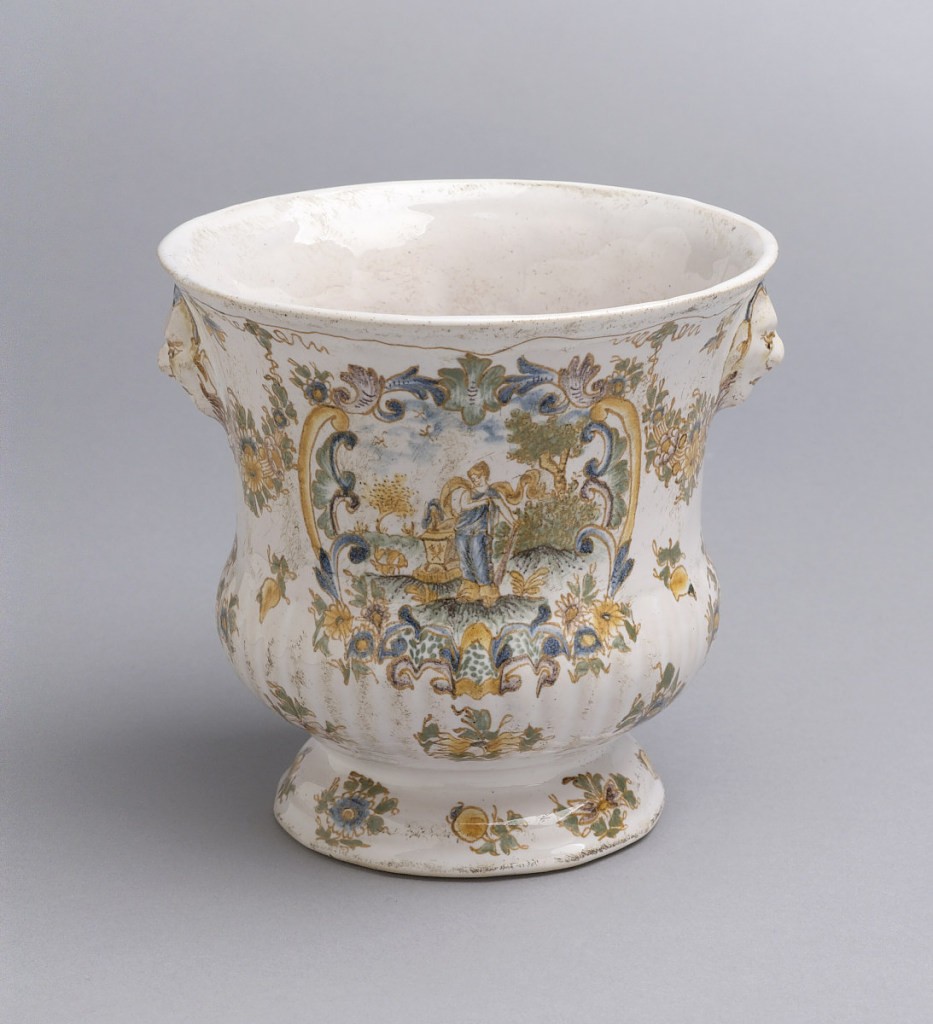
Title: Jardinière
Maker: Olérys-Laugier Factory, France, founded 1738
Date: ca. 1770
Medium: Tin-glazed earthenware
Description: Gadrooned lower body; mascaron below the lip with festoons below. Decoration in polychrome with ochre, green and blue allegorical scenes in rocaille framing.